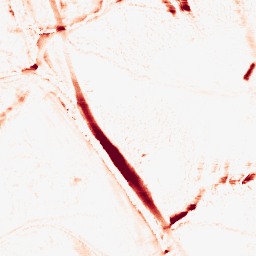
Category: morphological
Decomposition family: morphological_ellipse
Decomposition parameters: operation: opening
width: 10
height: 20
Upsampling method: bspline
Upsampling parameters: scale: 8
Upsampling scale: 8